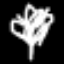
Label: leaf